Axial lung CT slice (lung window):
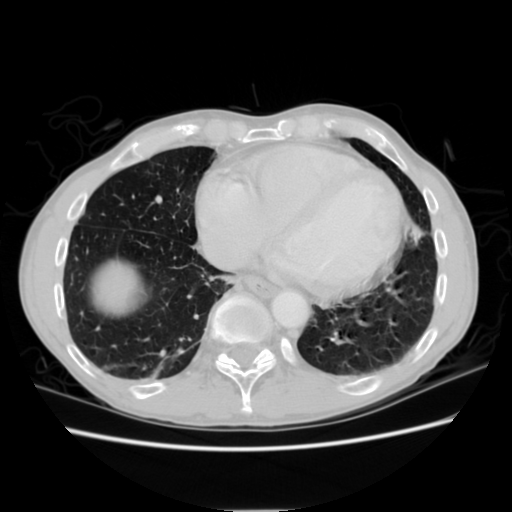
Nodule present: no